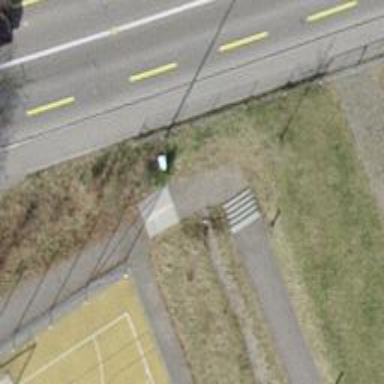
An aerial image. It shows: Road with steps.